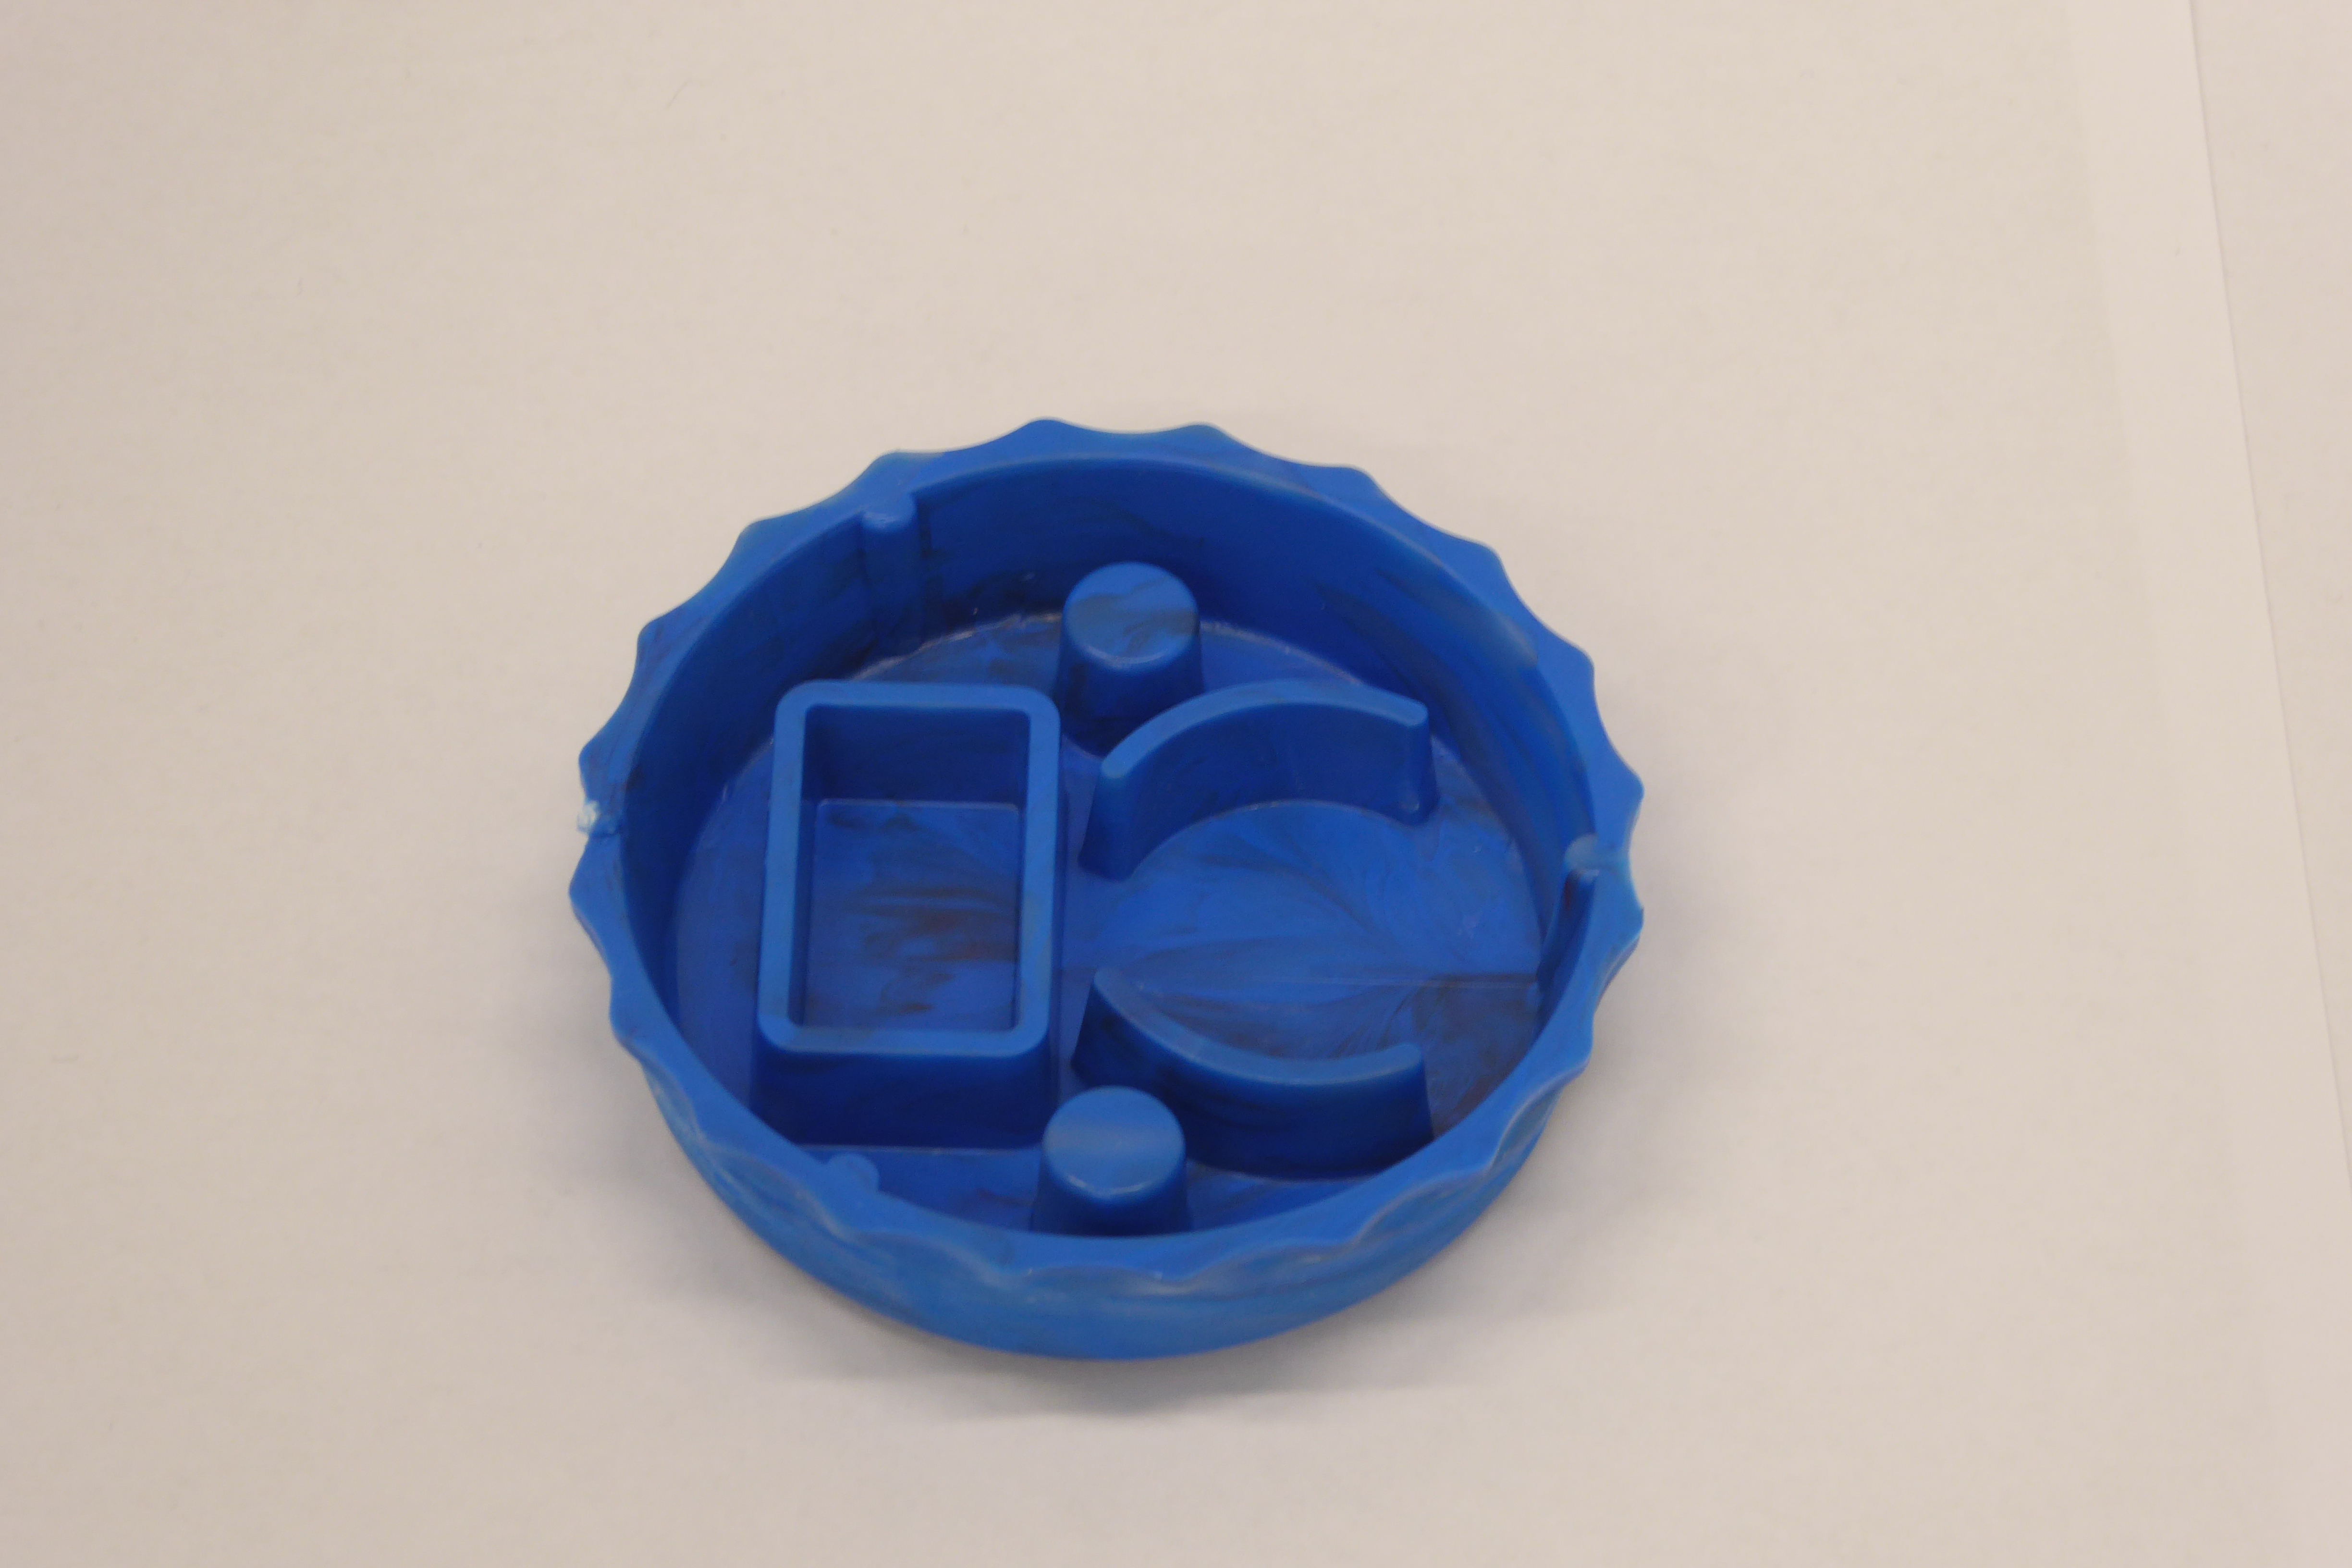
Label: Bottle Opener - Inlay